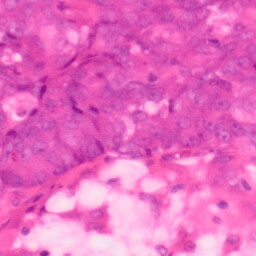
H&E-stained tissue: Colon